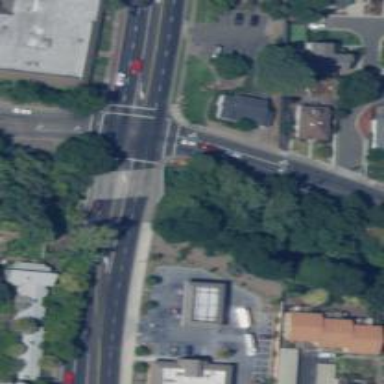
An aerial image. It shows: Footway on bridge.